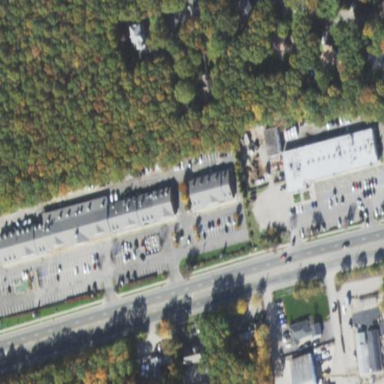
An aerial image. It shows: Retail area.